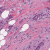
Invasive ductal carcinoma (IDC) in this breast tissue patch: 1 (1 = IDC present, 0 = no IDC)